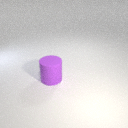
large purple rubber cylinder